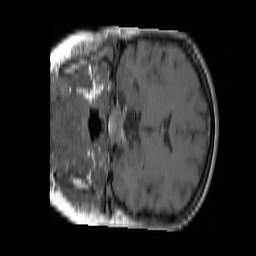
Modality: T1w
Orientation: coronal
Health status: ill
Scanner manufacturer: siemens
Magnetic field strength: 1.5 T
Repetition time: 0.477 s
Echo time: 0.0082 s